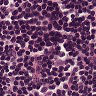
Metastatic tissue present: no